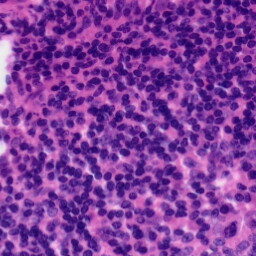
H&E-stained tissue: Tonsil